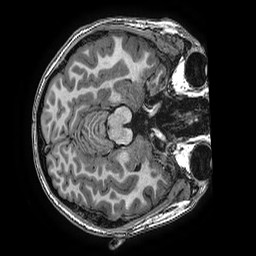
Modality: T1w
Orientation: axial
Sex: male
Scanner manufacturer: ge
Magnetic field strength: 3 T
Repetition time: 0.0077 s
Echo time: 0.003436 s